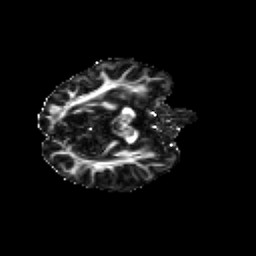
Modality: FA
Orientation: axial
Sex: male
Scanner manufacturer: siemens
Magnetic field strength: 3 T
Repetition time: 5 s
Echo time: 0.071 s